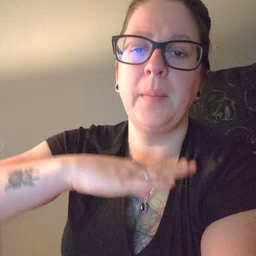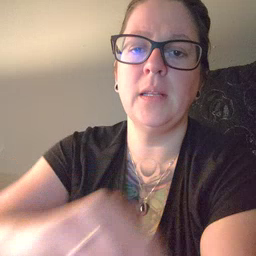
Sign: table